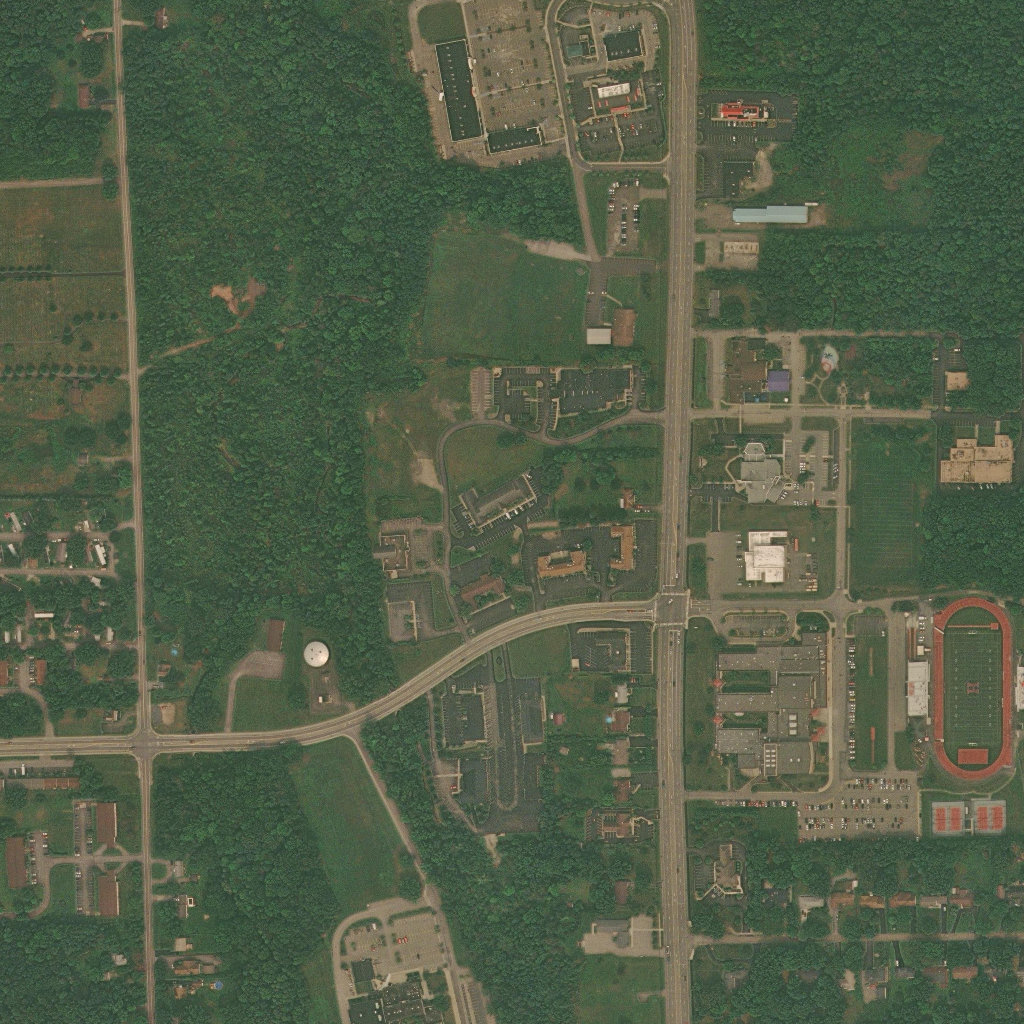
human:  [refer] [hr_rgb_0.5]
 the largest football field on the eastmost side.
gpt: <box>[[92, 59, 98, 74, 0]]</box>